Question: I am confused that how can i create the menu like circles and sub-circles in HTML5/CSS3?
Explanation:
'''
<ul>
<li>Circle-1
<ul>
<li>Circle-1.1</li>
<li>Circle-1.2</li>
<li>Circle-1.3</li>
<li>Circle-1.4</li>
</ul>
</li>
<li>Circle-2
<ul>
<li>Circle-2.1</li>
<li>Circle-2.2</li>
<li>Circle-2.3</li>
<li>Circle-2.4</li>
</ul>
</li>
<li>Circle-3</li>
<li>Circle-4</li>
</ul>
'''
This is my hierarchy of Parent Circle and Child Circle.
I would like to Create Menu something like When I click on Each Circle It should be show other sub-menu options as a Connected Circles.
Example 1

Can anyone give me suggetion how to achieve this functionality or is there any Javascript API available to achieve same as Example 1
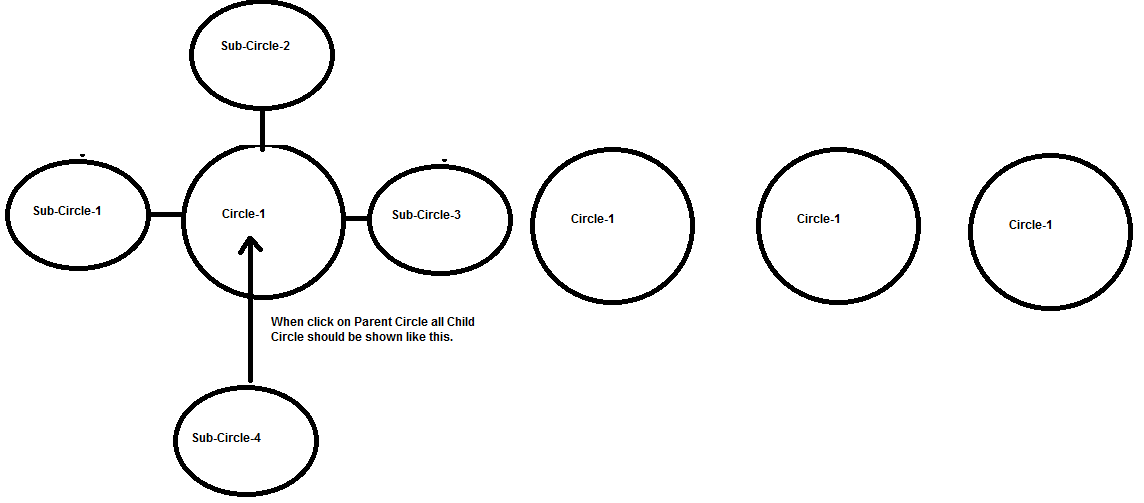
Answer: I have created a similar implementation in the past using jquery, you might find it useful.
It can be used as a jquery plugin,
'''
jQuery(document).ready(function () {
jQuery('.menu').roundMenu({
/*
menuSize: "50px",
optionSize: "30px",
distance: "70px",
span: "180",
offset: "0",
isMenuRound: true,
isOptionsRound: true,
animate:true,
onShow:function(i){alert("showed :"+i);},
onHide:function(i){alert("hidden :"+i);}*/
});
'''
there is also a fiddle about it,
<URL>
also tested it with sub menus and it works (fiddle - <URL>
unfortunately not much documenation but try to spot the way it is being used, it has some props